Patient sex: M
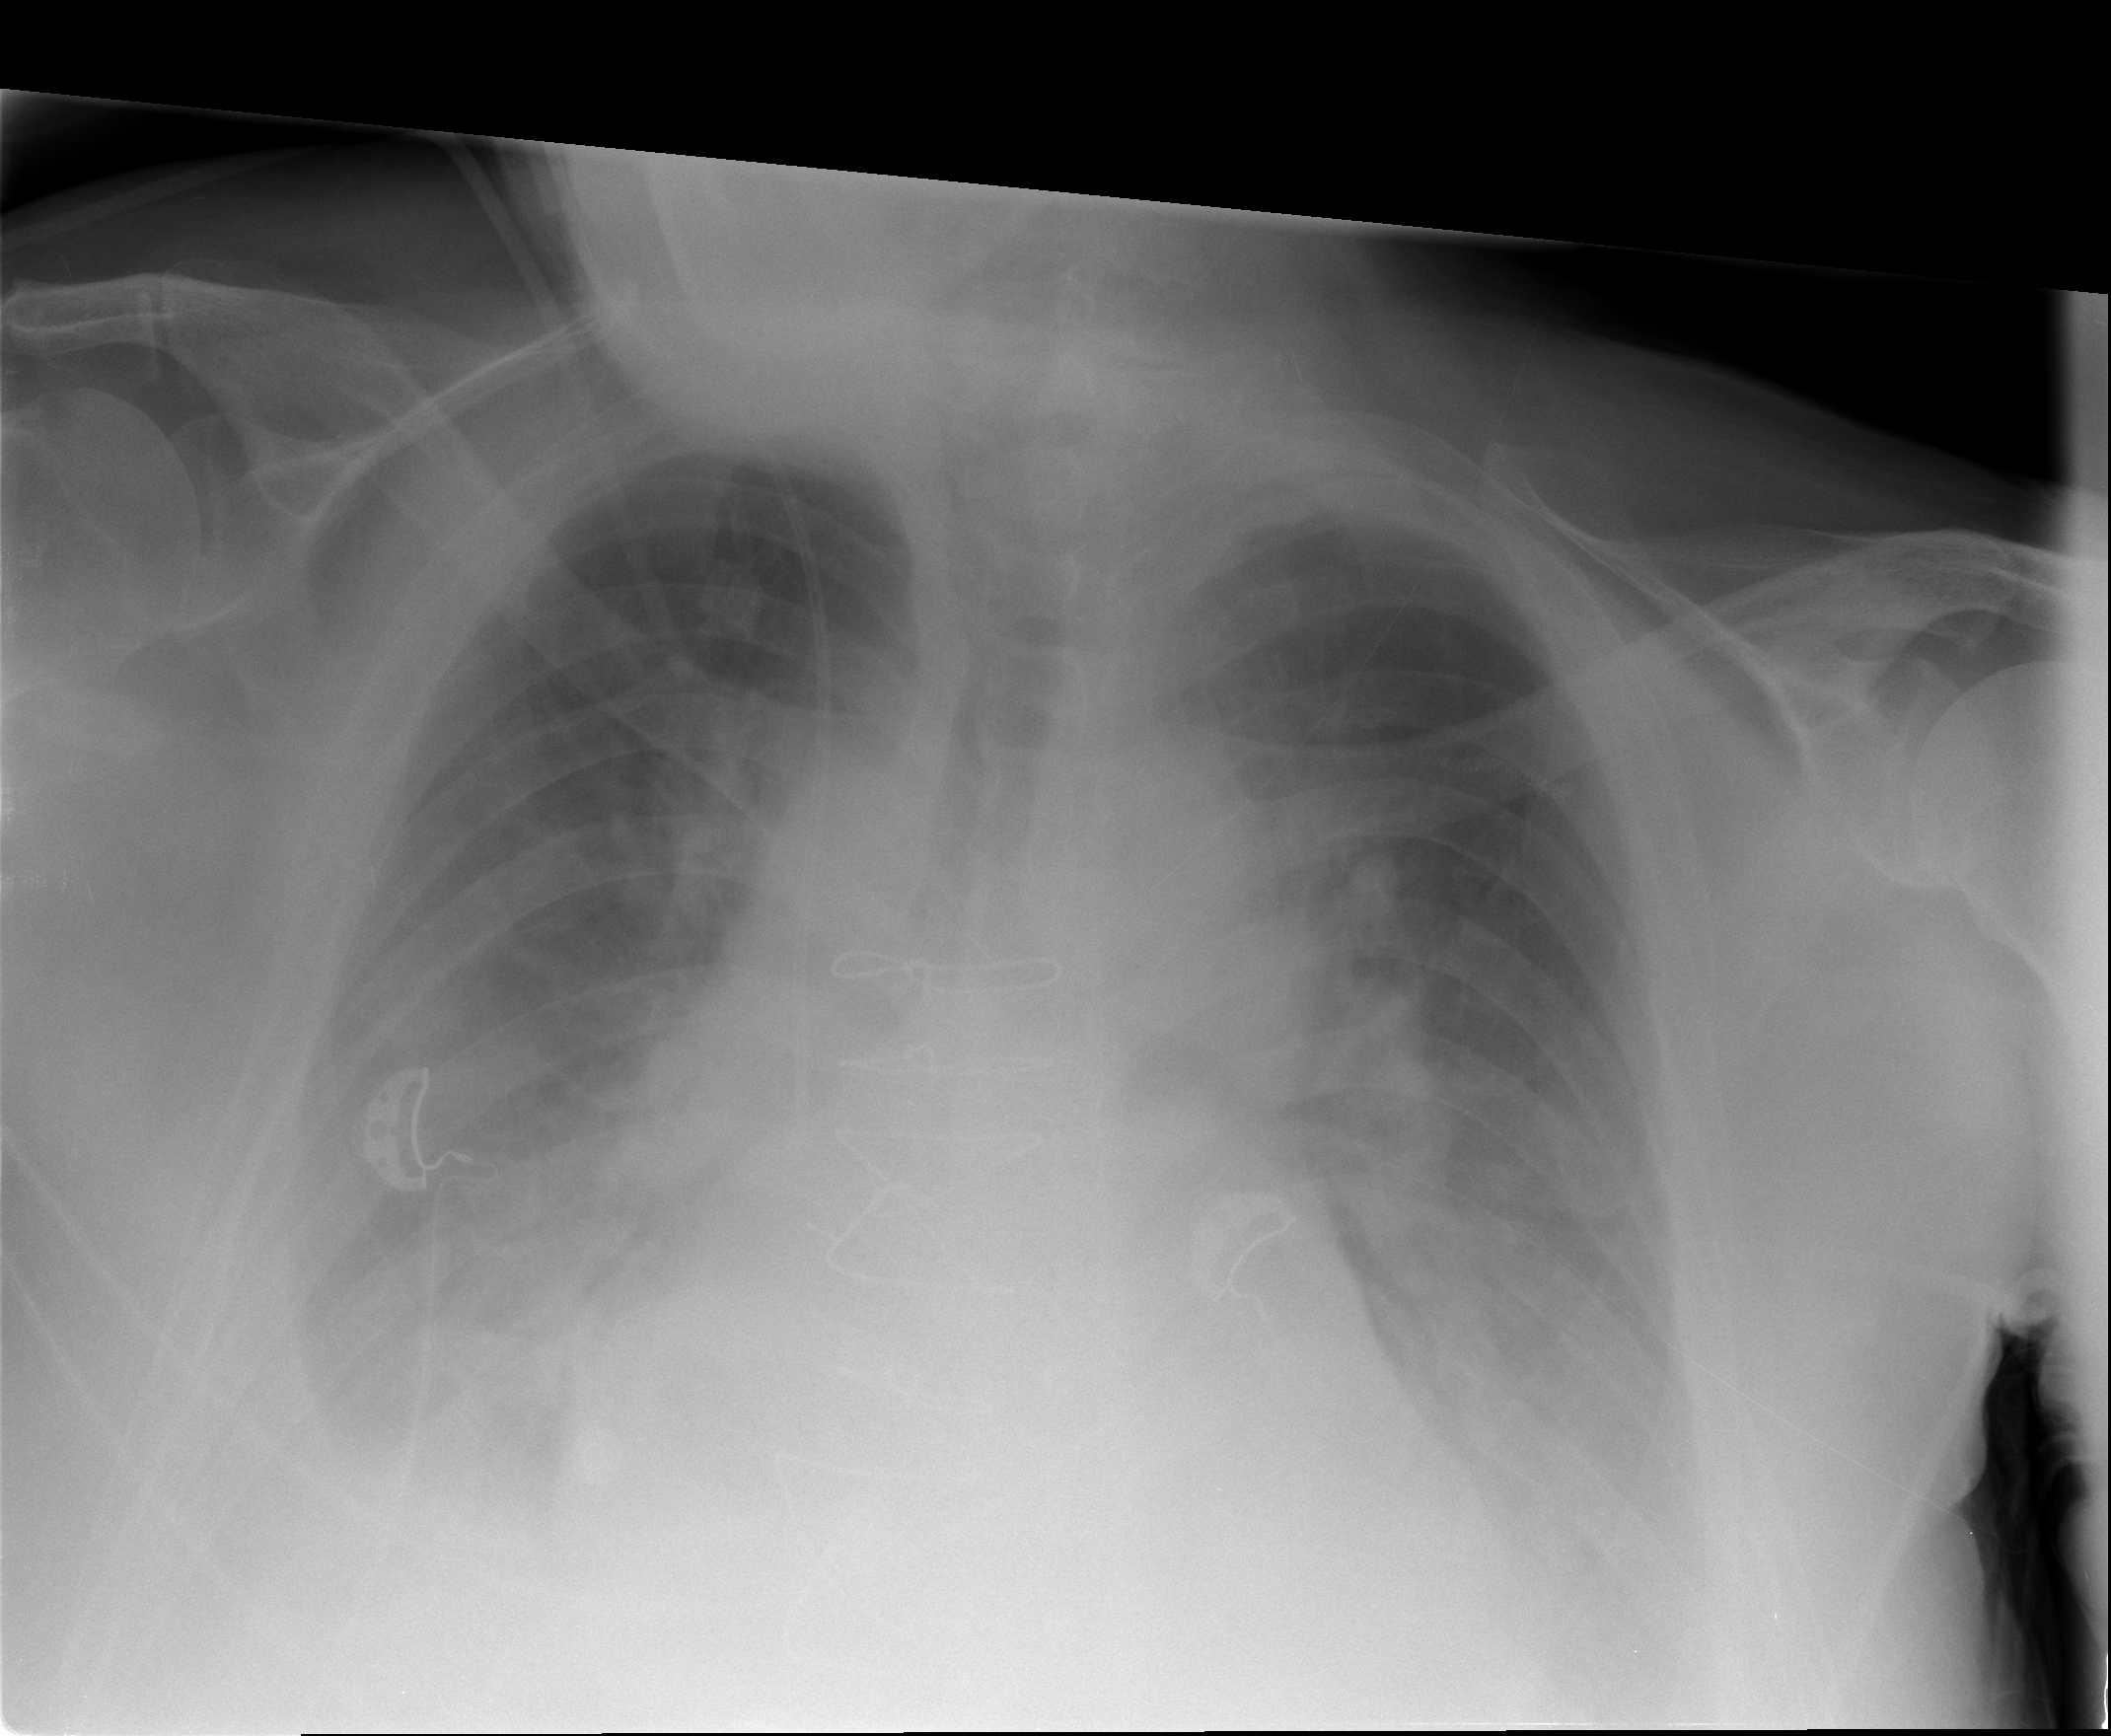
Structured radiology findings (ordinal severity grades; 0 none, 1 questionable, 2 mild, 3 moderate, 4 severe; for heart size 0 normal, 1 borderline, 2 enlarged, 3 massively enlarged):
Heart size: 2
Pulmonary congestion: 2
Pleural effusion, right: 3
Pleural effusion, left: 2
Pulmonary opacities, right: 2
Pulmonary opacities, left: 2
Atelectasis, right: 2
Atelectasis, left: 2